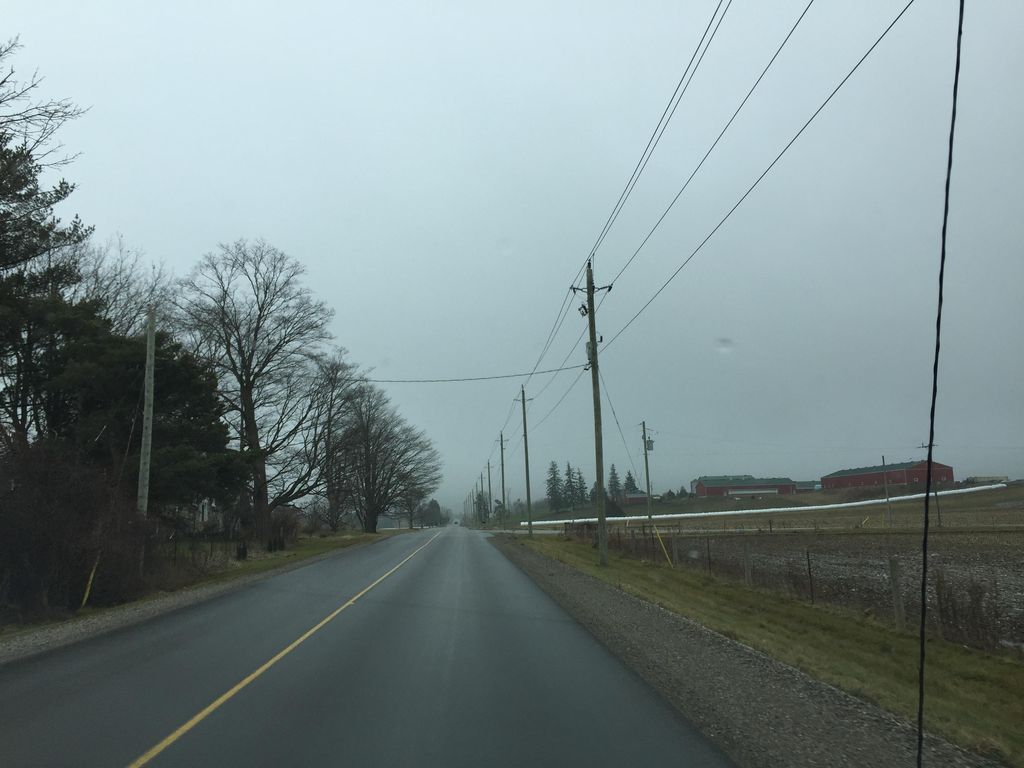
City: kitchener-waterloo